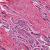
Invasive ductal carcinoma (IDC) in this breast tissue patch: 0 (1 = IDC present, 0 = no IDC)